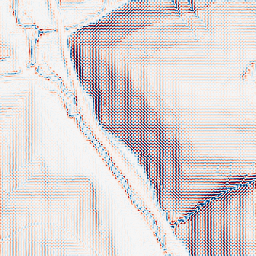
Category: wavelet
Decomposition family: wavelet_dwt
Decomposition parameters: wavelet: haar
level: 2
Upsampling method: quadratic
Upsampling parameters: scale: 4
Upsampling scale: 4